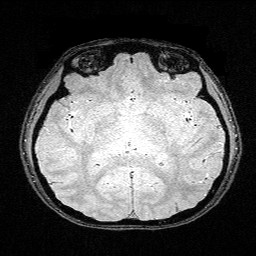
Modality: FLASH
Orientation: coronal
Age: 23
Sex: female